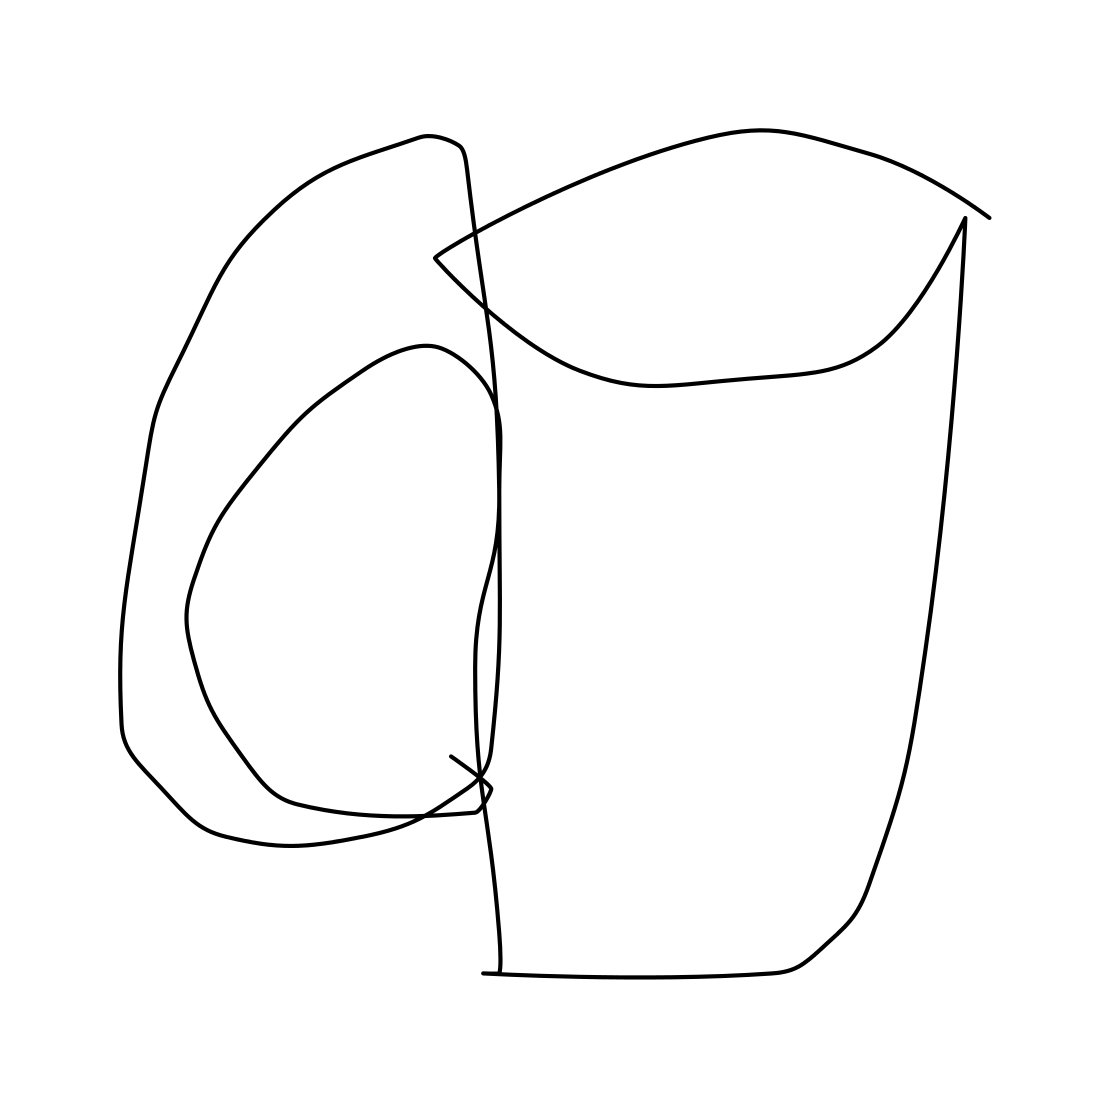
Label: cup